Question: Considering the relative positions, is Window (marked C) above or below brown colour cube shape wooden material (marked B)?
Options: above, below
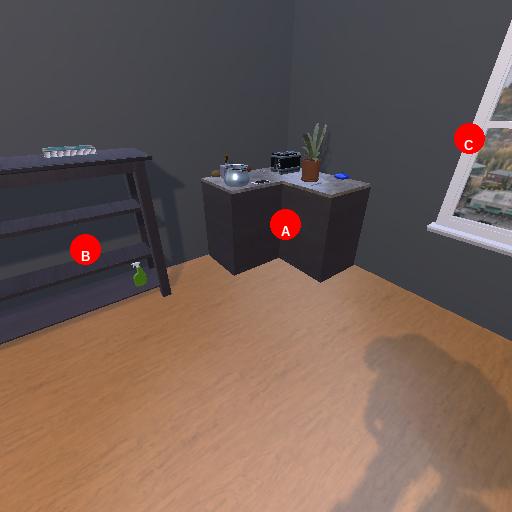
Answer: above